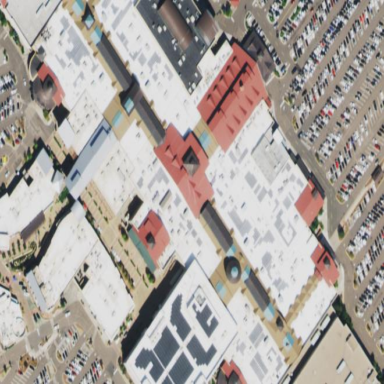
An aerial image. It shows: Mall building.